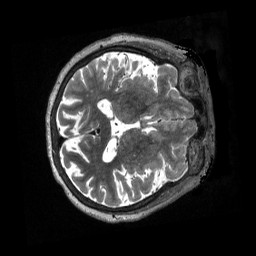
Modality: T2w
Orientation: axial
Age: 66
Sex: female
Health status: healthy
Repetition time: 3.2 s
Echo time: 0.563 s